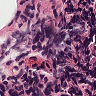
Metastatic tissue present: no